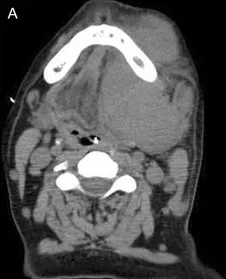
Transverse CT scan of the oral cavity showing an oral tumor at diagnosis.
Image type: radiology (ct)